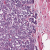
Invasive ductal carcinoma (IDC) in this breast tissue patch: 1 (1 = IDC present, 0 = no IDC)